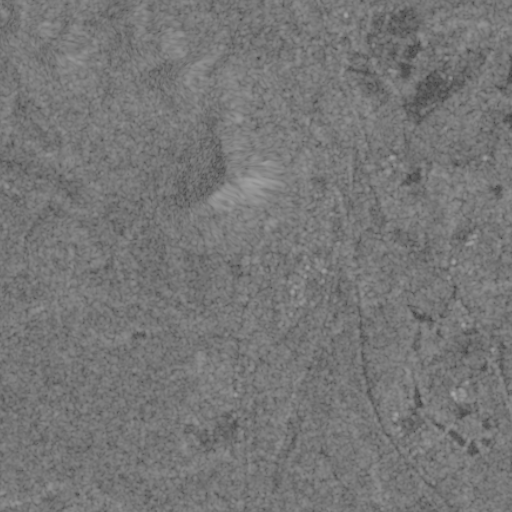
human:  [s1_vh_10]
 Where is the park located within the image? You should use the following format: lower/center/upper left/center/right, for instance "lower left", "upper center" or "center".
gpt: The park is located in the upper center of the image.
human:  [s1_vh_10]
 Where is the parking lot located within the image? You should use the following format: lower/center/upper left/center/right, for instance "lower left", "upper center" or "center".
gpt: The parking lot is located in the center of the image.
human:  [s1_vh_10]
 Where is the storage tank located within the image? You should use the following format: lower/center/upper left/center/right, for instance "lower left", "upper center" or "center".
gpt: The storage tank is located in the center of the image.
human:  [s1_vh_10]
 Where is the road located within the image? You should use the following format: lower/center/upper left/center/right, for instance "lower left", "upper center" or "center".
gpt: There is no road in the image.

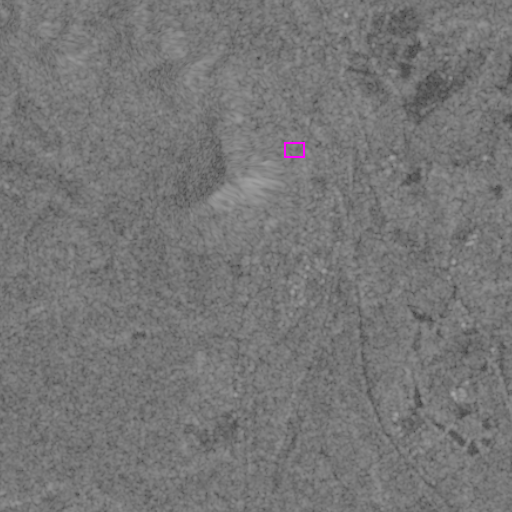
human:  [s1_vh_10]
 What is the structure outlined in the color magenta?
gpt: The structure outlined in magenta is a park.
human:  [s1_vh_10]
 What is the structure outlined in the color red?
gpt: There is no red outline.